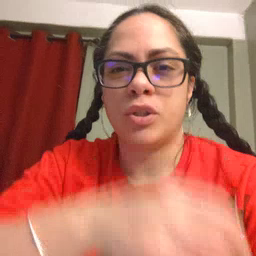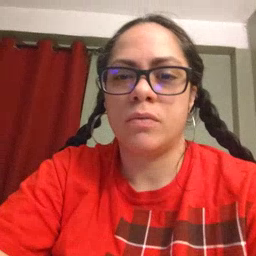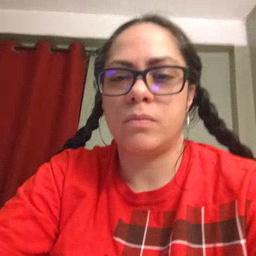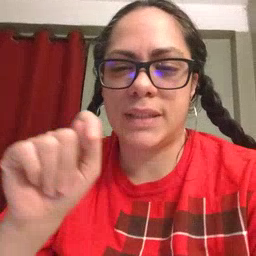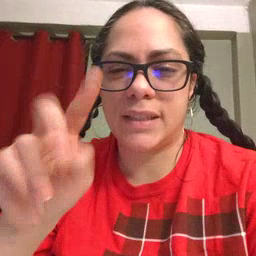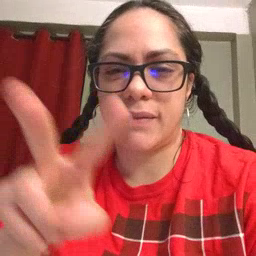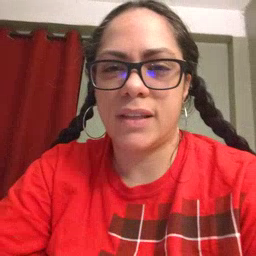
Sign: TV